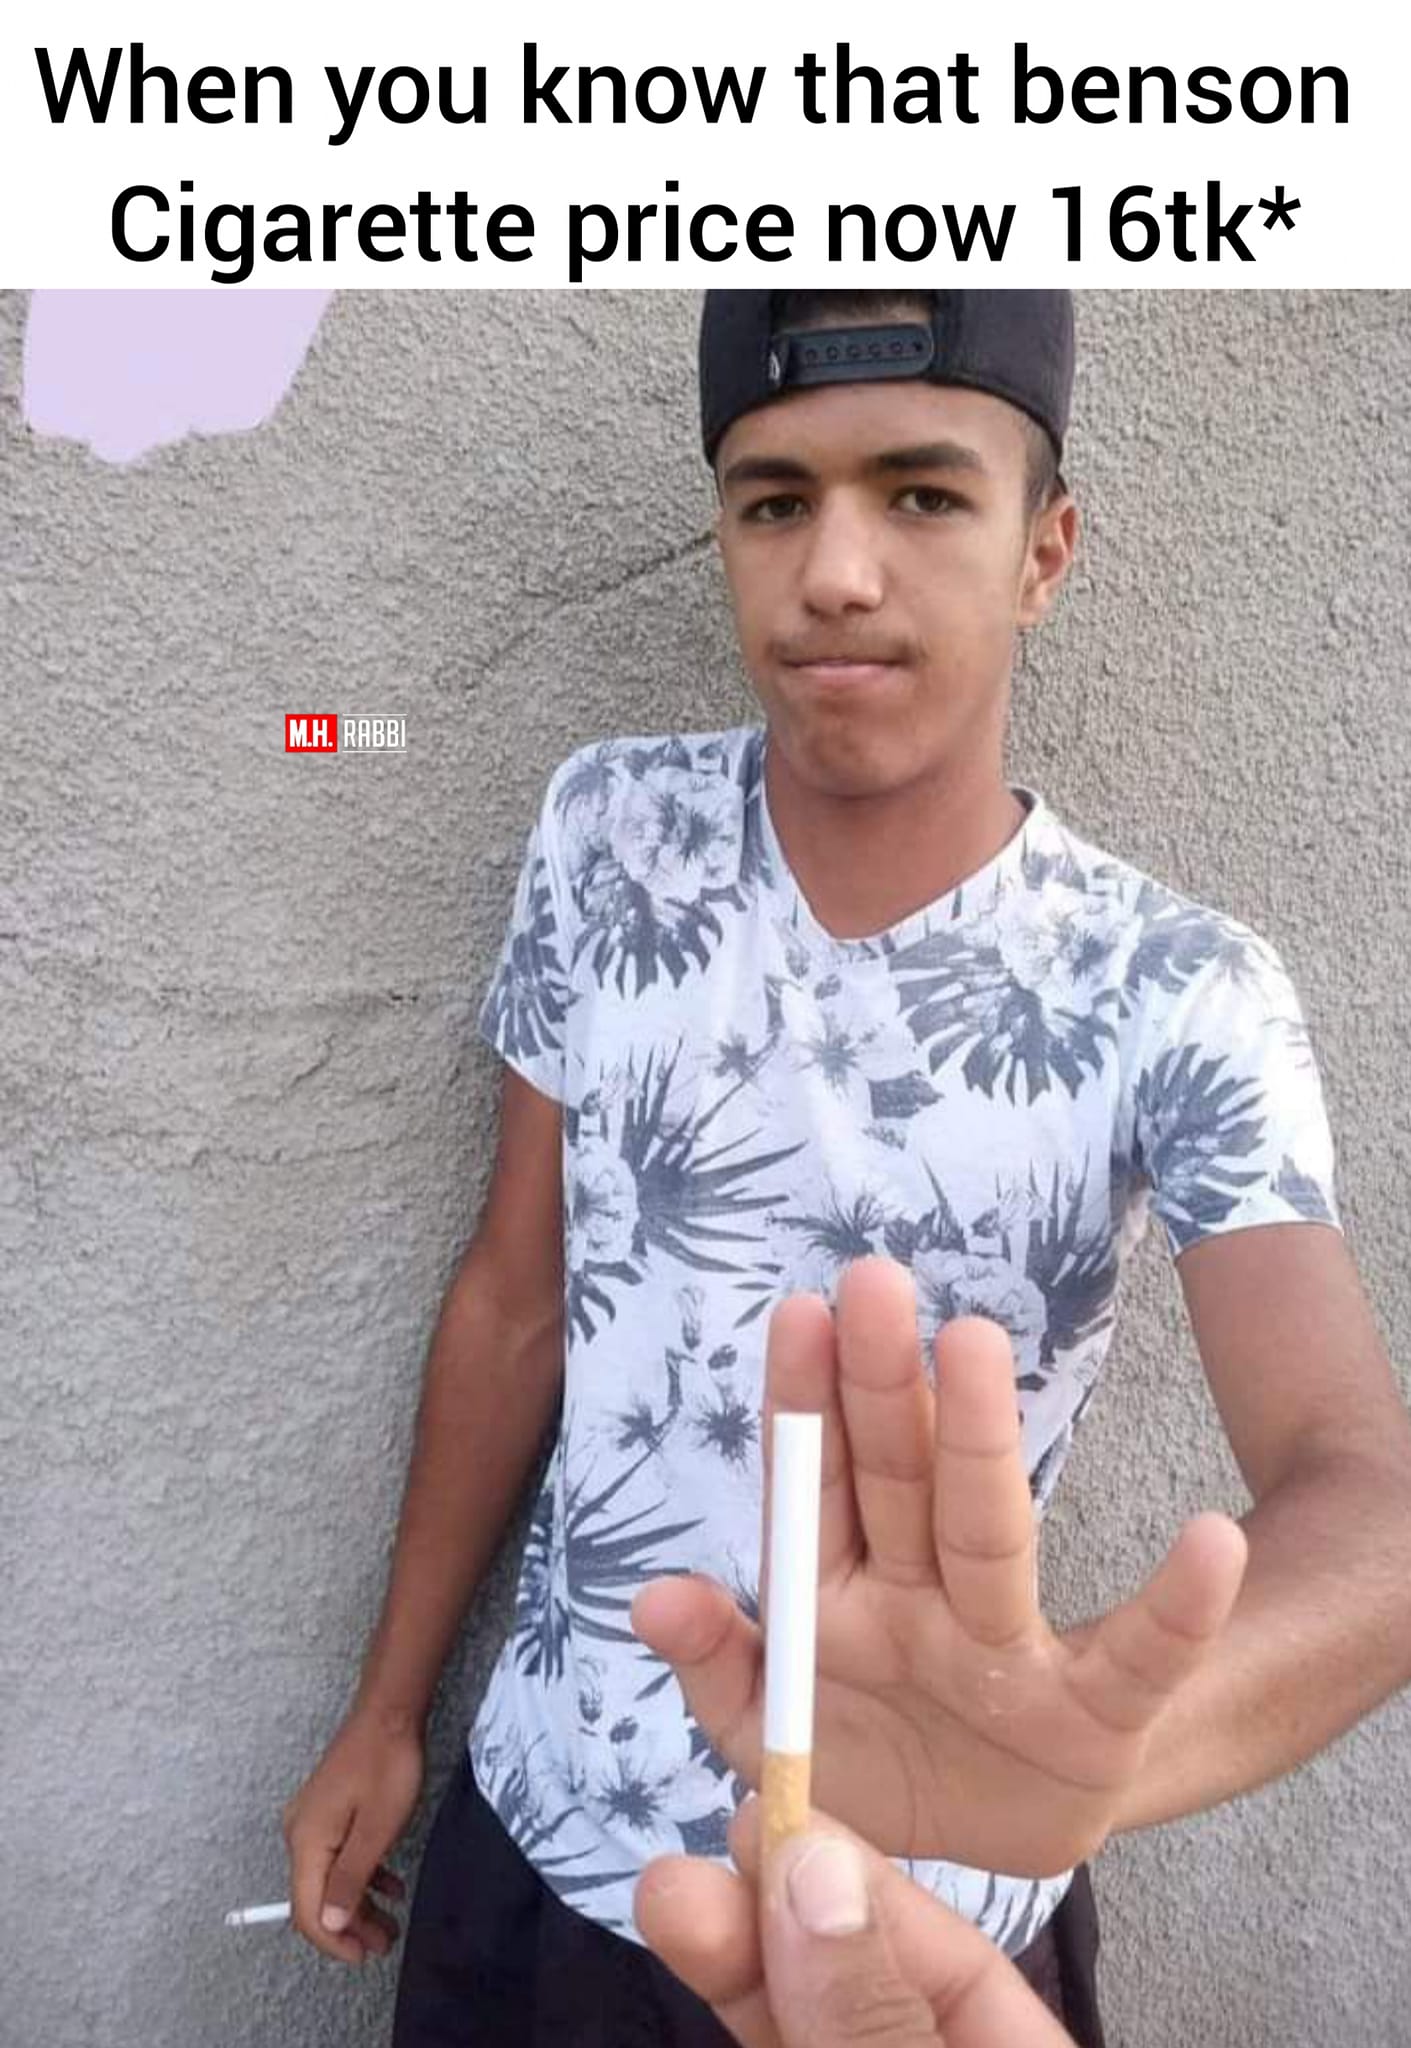
Caption: When you know that benson Cigarette price now 16tk*
Label: non-hate